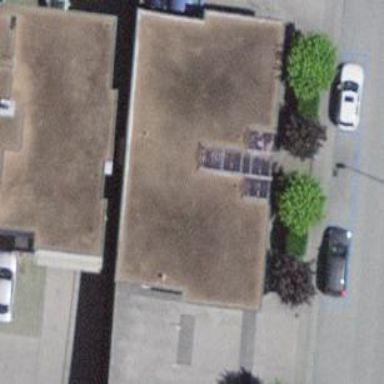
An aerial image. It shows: Commercial building.